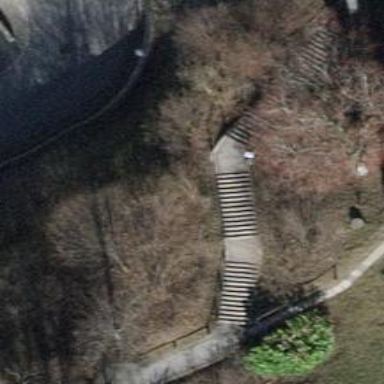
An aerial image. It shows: Road with steps.